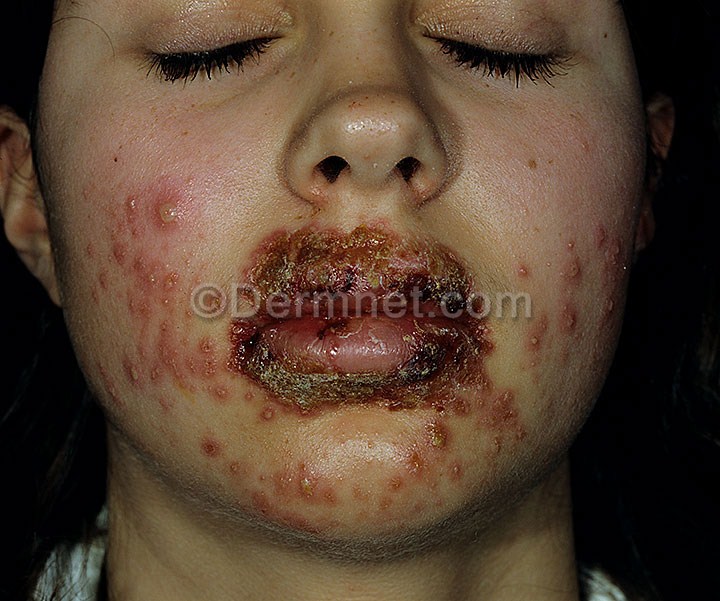
Disease: Warts Molluscum and other Viral Infections